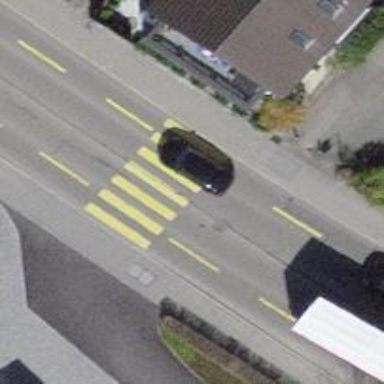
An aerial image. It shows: Zebra crossing on the road.